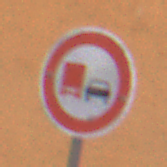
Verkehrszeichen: UeberholverbotKraftfahrzeuge
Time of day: Midday
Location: Outdoor (Urban)
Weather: Overcast
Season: NotSpecified
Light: Natural